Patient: sex M, age 37
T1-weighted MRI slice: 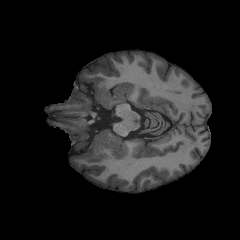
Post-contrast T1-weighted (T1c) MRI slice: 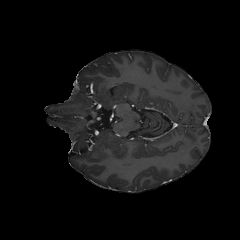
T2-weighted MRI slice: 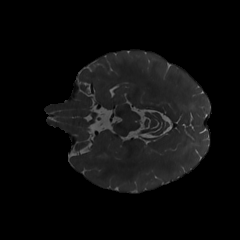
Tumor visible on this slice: yes
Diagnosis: Astrocytoma, IDH-mutant
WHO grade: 4